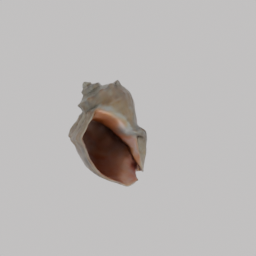
Label: animals